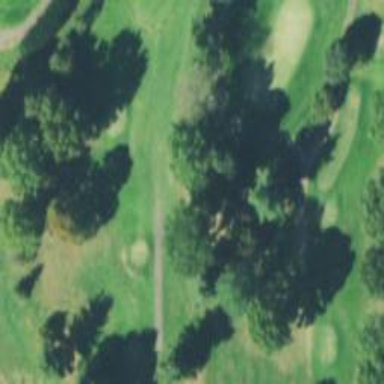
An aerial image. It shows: Pathway for golfing.